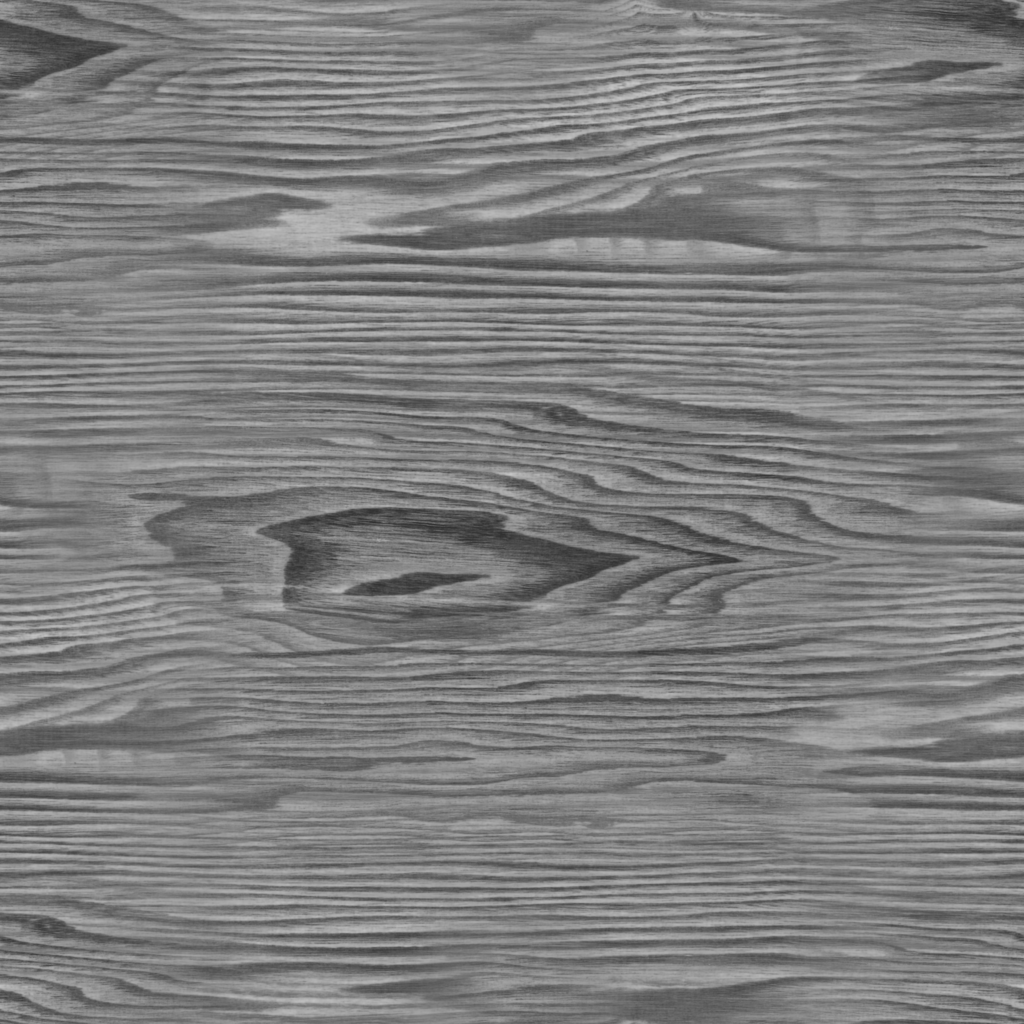
Texture map type: Displacement